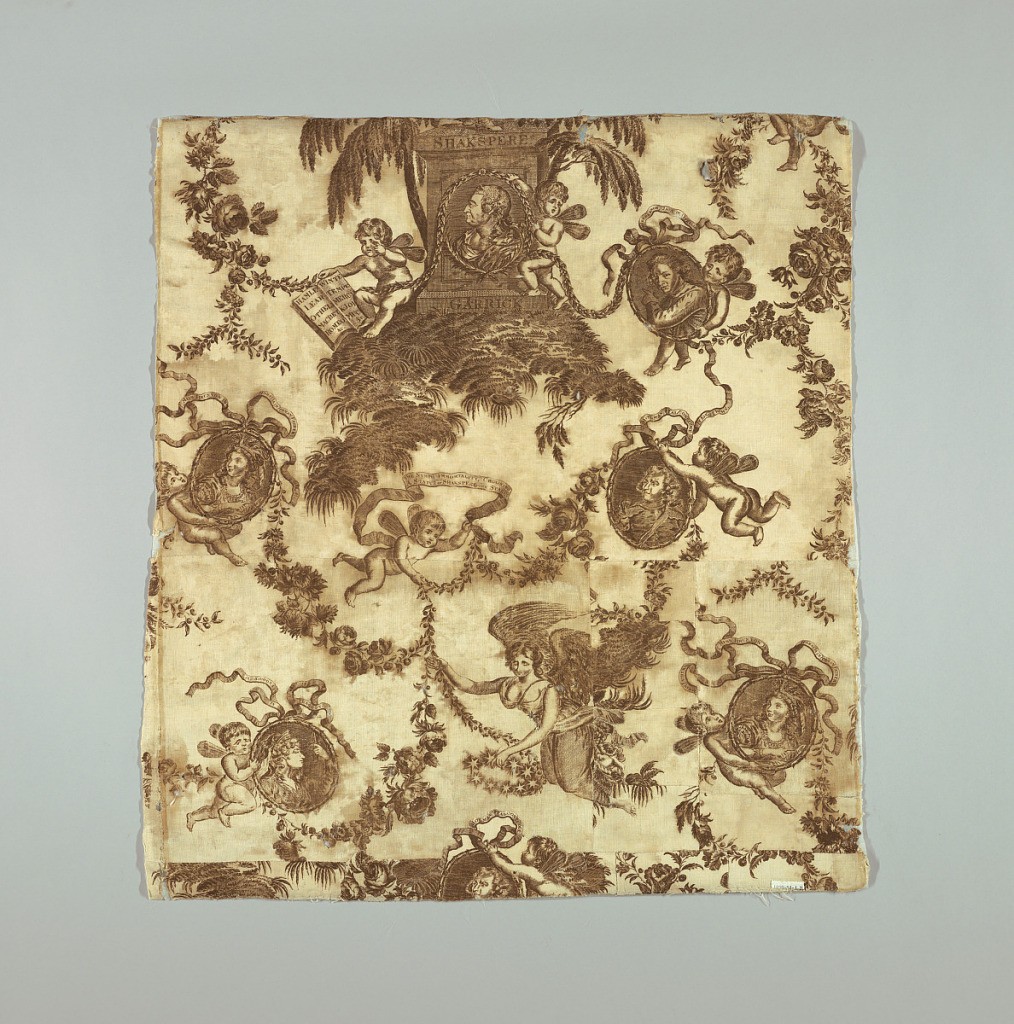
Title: Textile
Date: ca. 1785
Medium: cotton Technique: copperplate printed
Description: Copperplate print in brown on white. Statue of Shakespeare, on base of which is a medallion of Garrick (1717-1779). A flying muse places crown of stars on Shakespeare's head. Putti carry medallion portraits of Mrs. Siddons and other actors. Weeping putto at base of status holds books inscribed with names of Shakespeare's tragedies. All elements connected by meandering garlands.